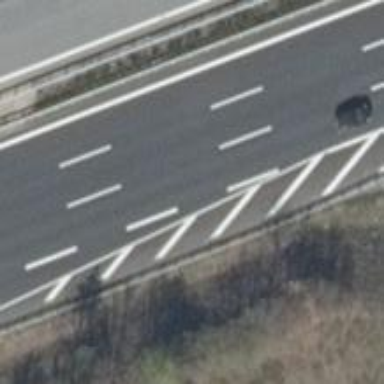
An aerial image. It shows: Motorway with concrete surface.